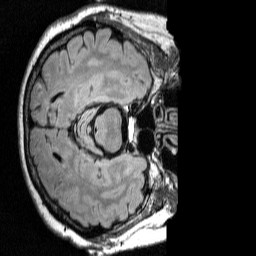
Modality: FLAIR
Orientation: axial
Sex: female
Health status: ill
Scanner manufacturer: siemens
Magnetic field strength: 3 T
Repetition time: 7 s
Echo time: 0.372 s